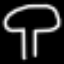
Label: mushroom